Field crop: maize
Growth stage: 2
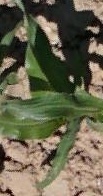
Species: maize